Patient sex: M
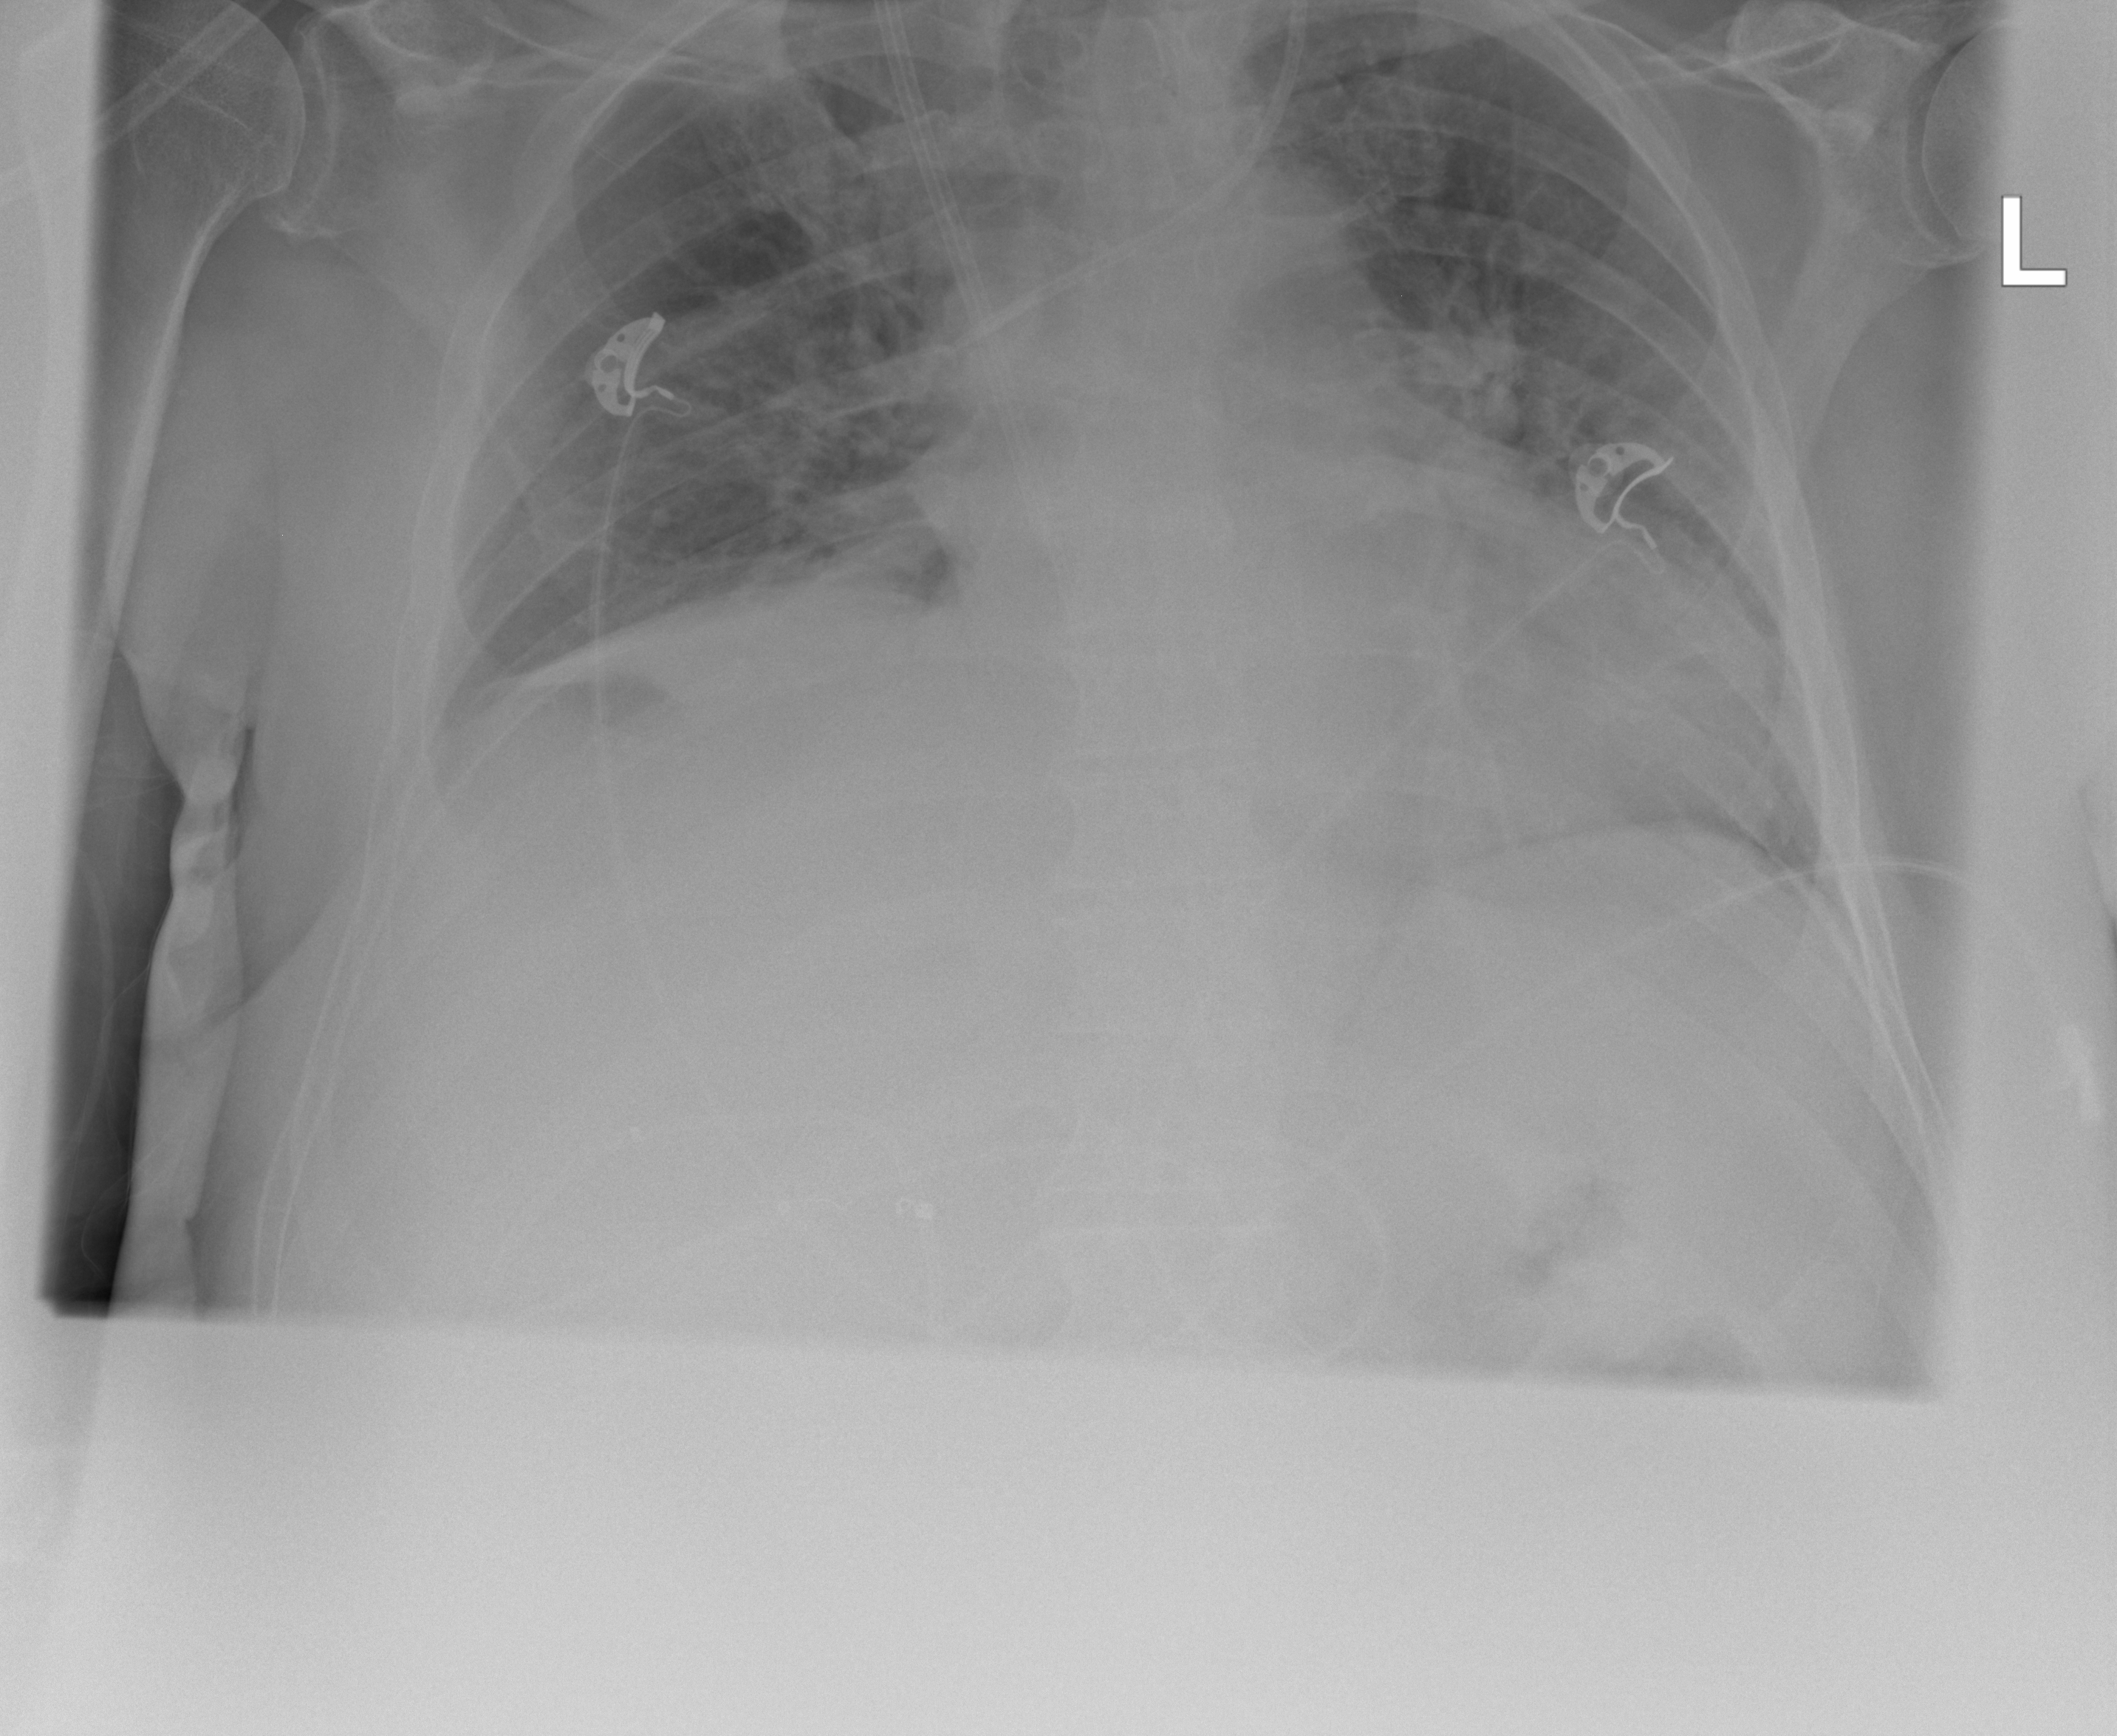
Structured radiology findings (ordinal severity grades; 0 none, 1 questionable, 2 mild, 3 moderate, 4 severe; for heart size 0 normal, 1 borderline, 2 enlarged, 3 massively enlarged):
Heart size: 2
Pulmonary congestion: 0
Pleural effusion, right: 2
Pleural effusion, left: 0
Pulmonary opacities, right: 0
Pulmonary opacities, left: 0
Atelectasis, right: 2
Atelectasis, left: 0